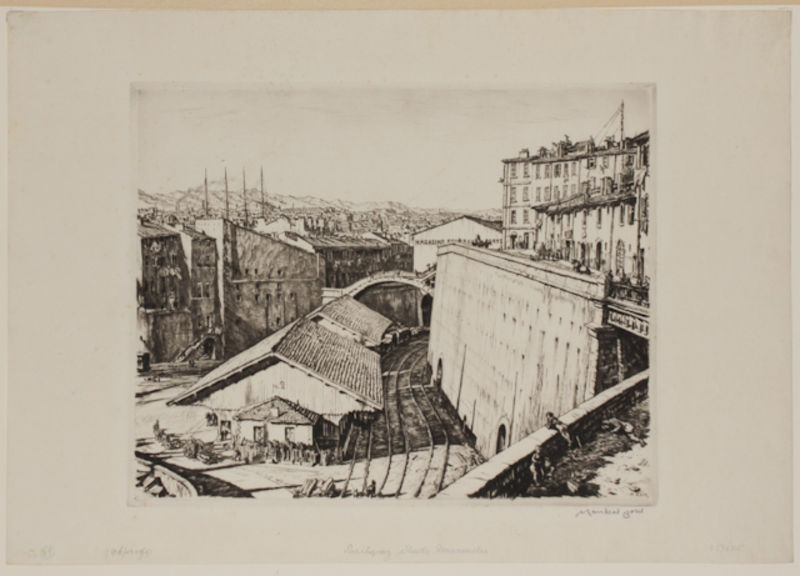
Titel: Railway Sheds
Künstler: Muirhead Bone
Standort: Amherst (Massachusetts, USA)
Institution: Mead Art Museum, Amherst College
Schlagwörter: architecture, men, people, white, black, figures, gray, grey, wall, print, paris, horses, building, house, houses, roof, roofs, drawing, etching, sketch, bridge, plan, walls, buildings, watercolour, observation, engraving, lines, chimney, chimneys, train, station, industrial, dam, tracks, shed, paln, chimeny, locomotive, track, tenaments, buildlings, chimenys